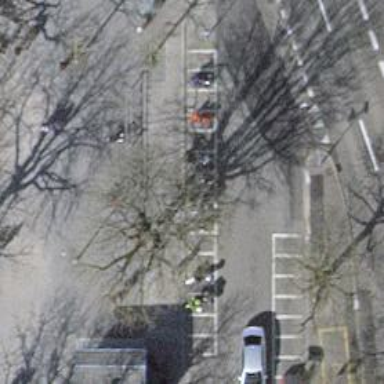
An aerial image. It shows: Parking area with asphalt surface designated for motorcycles.